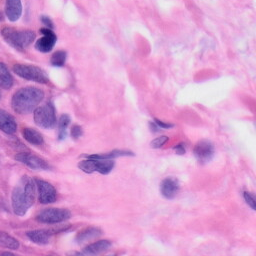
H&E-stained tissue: Skin